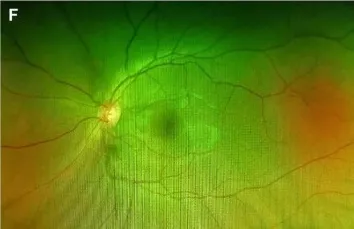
Scanning laser fundus photography of the eyes showed gradual reduction in optic disk congestion and edema, with a gradual complete absorption of stellate exudates in the macular area. 5 months after discharge.
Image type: ophthalmic_imaging (fundus_photograph)